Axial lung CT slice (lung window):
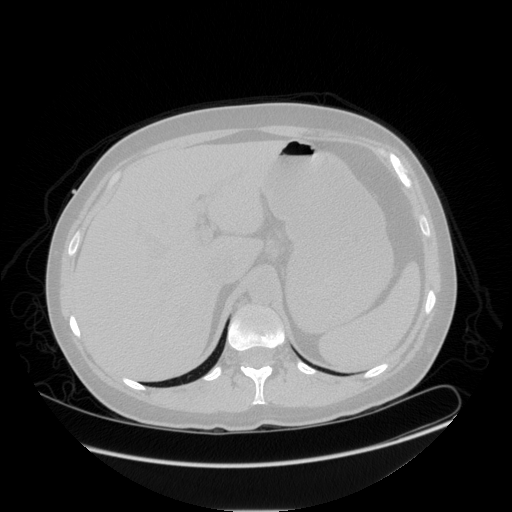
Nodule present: no